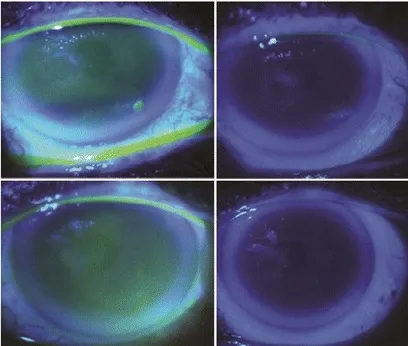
Slit-lamp fluorescein corneal staining pictures showed that inferior corneal punctuate epitheliopathy disappeared within 2 weeks of the instillation of dobesilate eye drops. The corneal erosion (*) improved 2 weeks after administration of the drug.
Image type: radiology (mri)